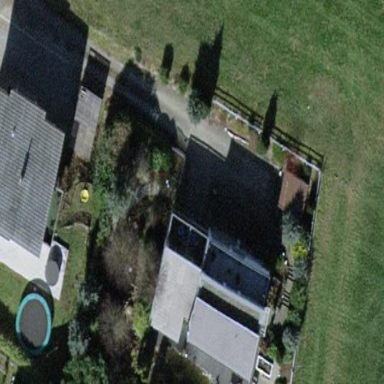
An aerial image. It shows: Simple house.